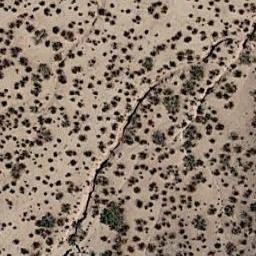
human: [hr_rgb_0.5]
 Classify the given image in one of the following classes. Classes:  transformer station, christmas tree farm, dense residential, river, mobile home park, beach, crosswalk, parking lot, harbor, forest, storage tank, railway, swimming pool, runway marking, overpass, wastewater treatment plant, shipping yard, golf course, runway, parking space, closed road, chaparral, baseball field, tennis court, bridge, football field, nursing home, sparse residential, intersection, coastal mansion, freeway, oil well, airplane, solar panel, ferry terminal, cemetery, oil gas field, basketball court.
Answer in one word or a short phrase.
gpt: chaparral